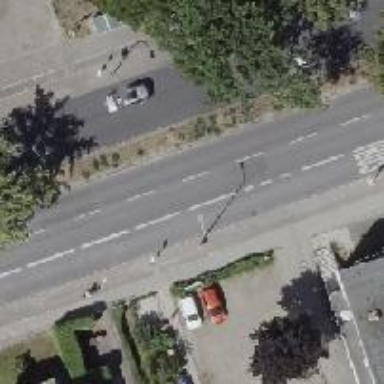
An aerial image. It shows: Public transport stop position.